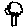
Label: tree